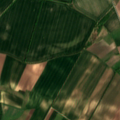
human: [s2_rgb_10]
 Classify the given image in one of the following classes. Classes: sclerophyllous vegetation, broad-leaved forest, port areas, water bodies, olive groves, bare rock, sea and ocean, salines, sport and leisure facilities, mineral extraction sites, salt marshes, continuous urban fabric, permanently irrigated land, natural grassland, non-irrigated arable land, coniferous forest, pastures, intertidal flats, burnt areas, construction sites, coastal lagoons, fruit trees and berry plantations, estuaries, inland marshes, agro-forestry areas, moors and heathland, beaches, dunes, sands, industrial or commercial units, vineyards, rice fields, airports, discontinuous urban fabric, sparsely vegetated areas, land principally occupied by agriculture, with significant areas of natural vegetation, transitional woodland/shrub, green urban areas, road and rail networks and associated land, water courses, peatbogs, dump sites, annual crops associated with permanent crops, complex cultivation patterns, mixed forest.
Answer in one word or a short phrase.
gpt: non-irrigated arable land, fruit trees and berry plantations, land principally occupied by agriculture, with significant areas of natural vegetation